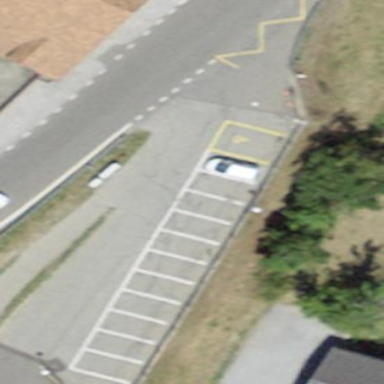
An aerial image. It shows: Parking area.